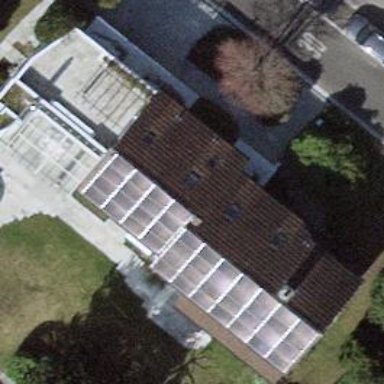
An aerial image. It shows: Building with gabled roof.